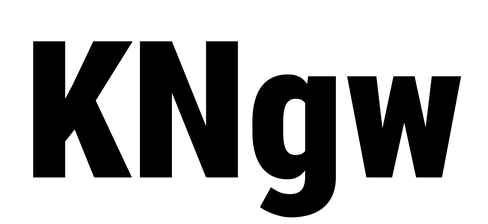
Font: Roboto_Condensed_Black